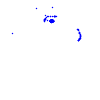
Particle: kaon